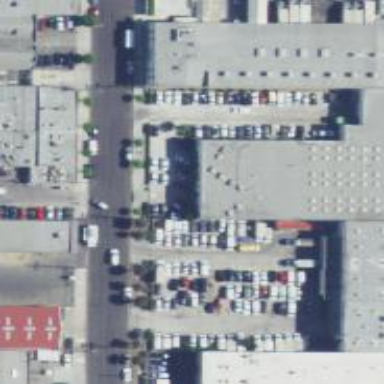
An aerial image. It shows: Industrial building.